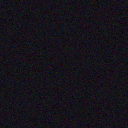
Screen state: off